Question: I have been looking for the name of this UI element for a while now, but I cant come up with anything. What is the name of the round rect with 'Reloading Data' in it? I thought that I remembered using a view like this a while back, and there was some open source library that made its use much easier.
Screen shot of cydia.

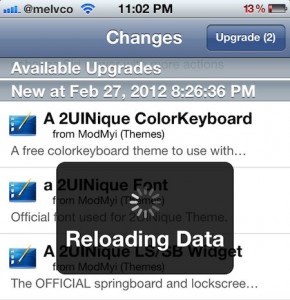
Answer: The Apple API is private and cannot be used in AppStore apps. I and many others use MBProgressHUD: <URL>.